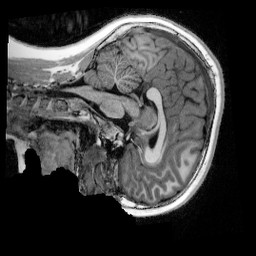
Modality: UNIT1_denoised
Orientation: sagittal
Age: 9
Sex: female
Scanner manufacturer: siemens
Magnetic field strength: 3 T
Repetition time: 4 s
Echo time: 0.00303 s